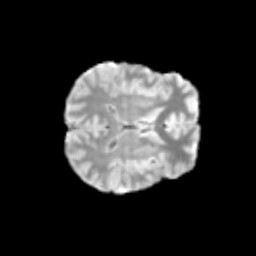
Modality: T2w
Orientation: axial
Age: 11
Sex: female
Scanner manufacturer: siemens
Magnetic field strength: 3 T
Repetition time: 3.8 s
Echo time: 0.07 s